Question: I am facing issue with eclipse reflection - not working
please find the snapshot.
Please guide me which setting I need to change for this to work
I am using eclipse kepler

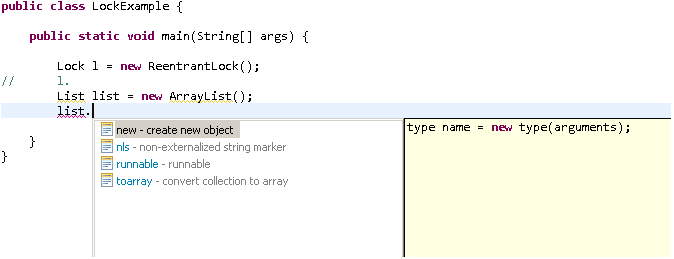
Answer: i found out the solution, after getting to know that this is called auto-complete.
'''
Preferences -> java -> editor -> Content Assist -> Advanced > Restore Default
Window -> Preferences -> Java -> Editor -> Content Assist -> Restore Defaults
'''
Thanks for bearing with me